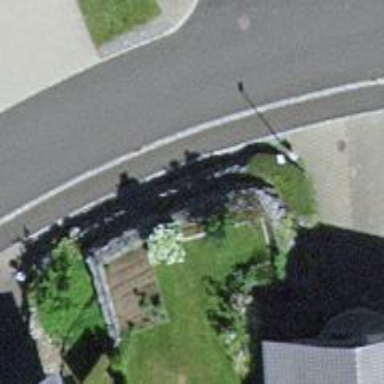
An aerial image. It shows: Asphalt sidewalk along the footway.